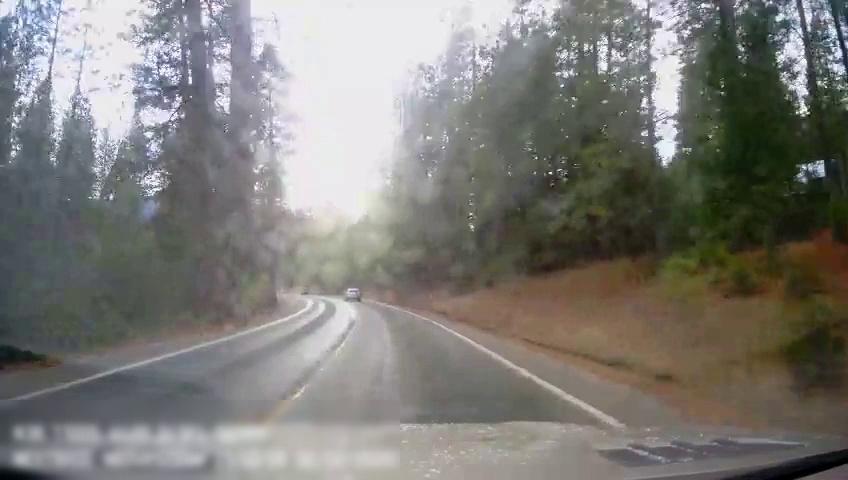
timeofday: Day
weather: Sunny
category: Drivable Space
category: Vehicles | SUV
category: Lanes | Current Lane
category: Lanes | Current Lane
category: Lanes | Opposite Lane